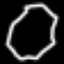
Label: octagon